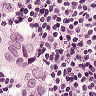
Metastatic tissue present: yes